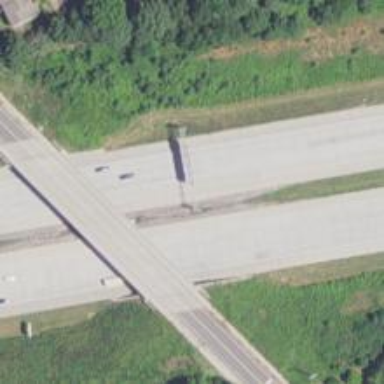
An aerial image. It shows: Bridge made of concrete.